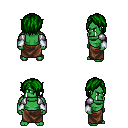
a pixel art fantasy rpg character, male body template, orc, green skin, steel arm armor, robe skirt, green bangs hairstyle, white cloth bracers, four views (front, back, left, right), 2x2 character sprite sheet, small pixel art, hard edges, no anti-aliasing